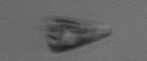
Label: Licmophora